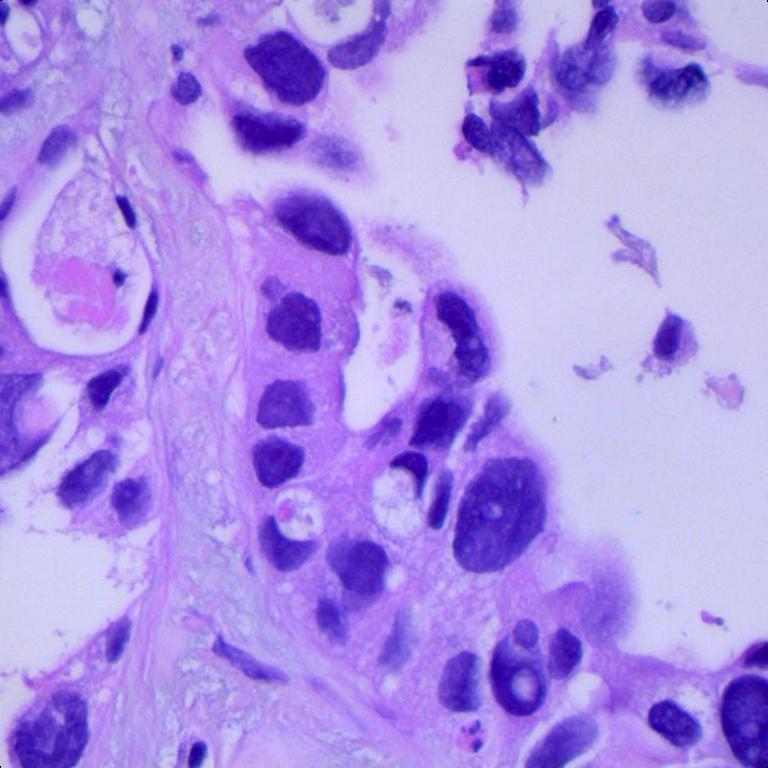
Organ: lung
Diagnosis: adenocarcinomas